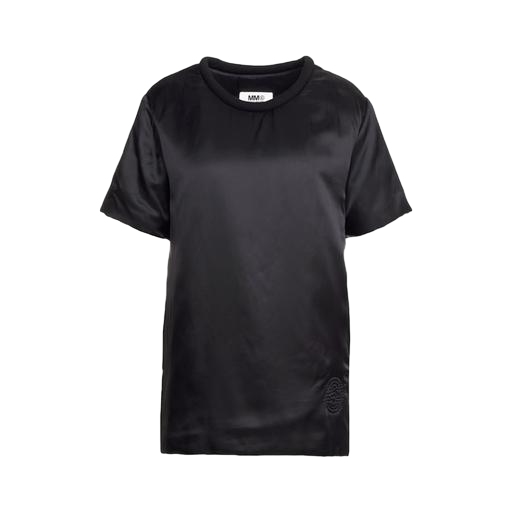
black odelia t-shirt, black short-sleeved top, black marant logo t-shirt, white background